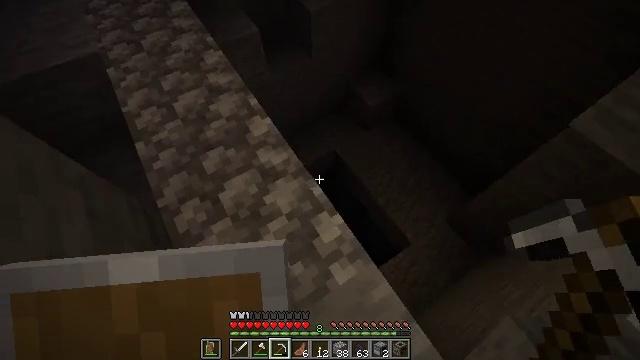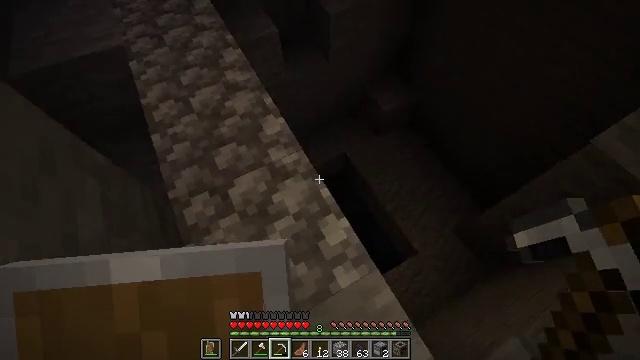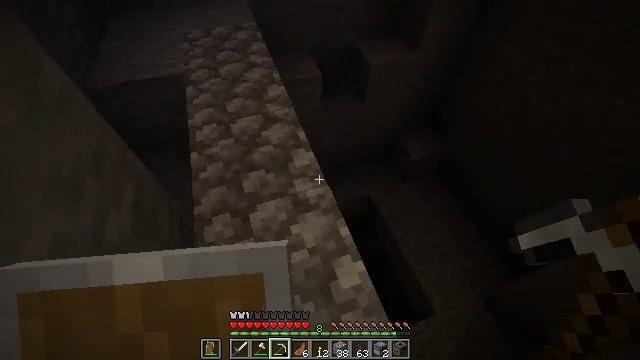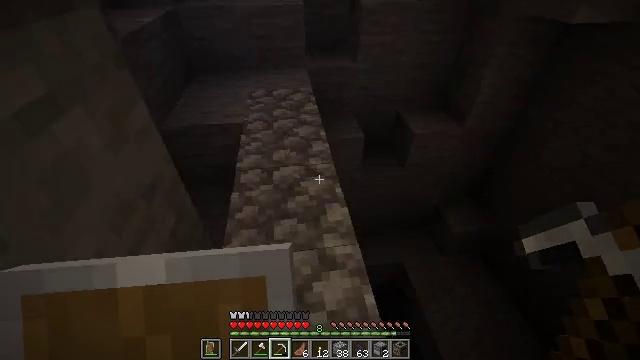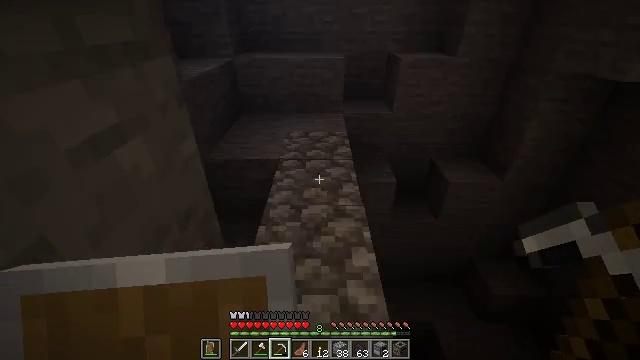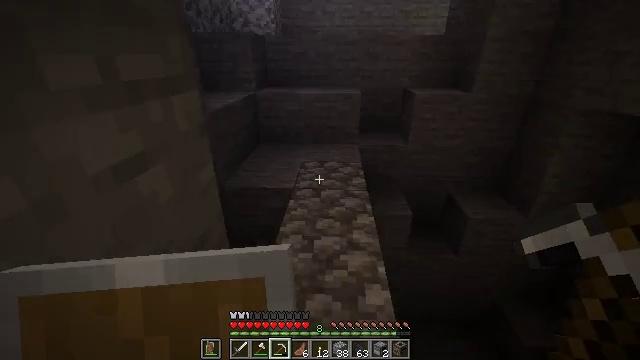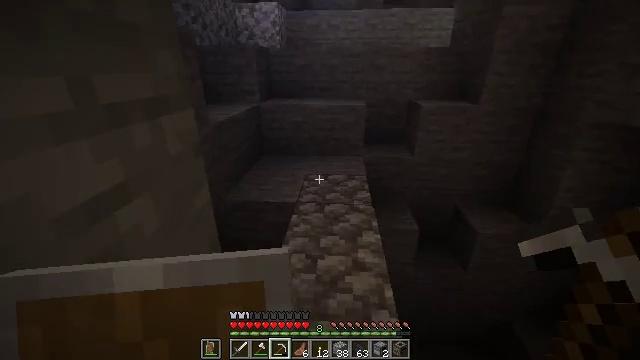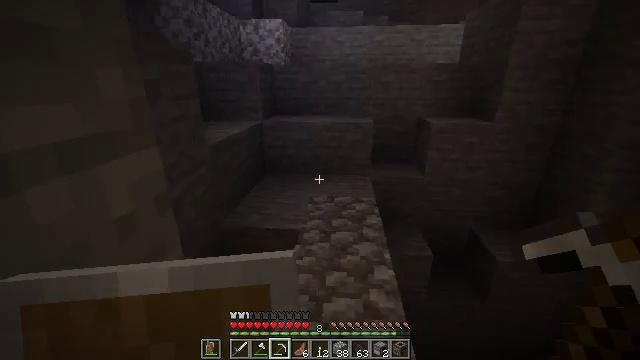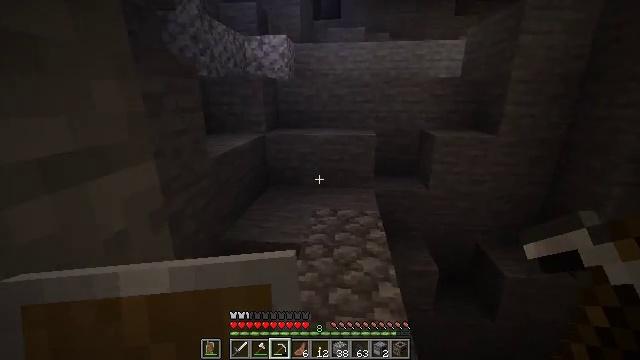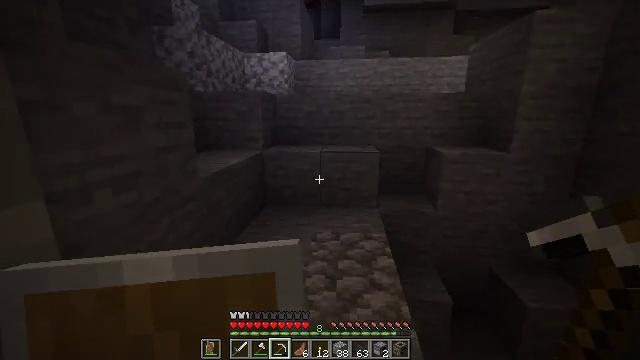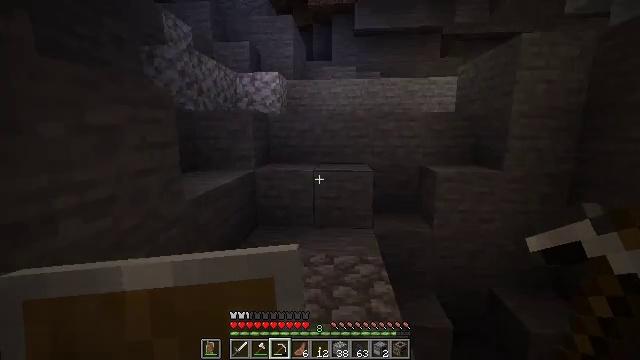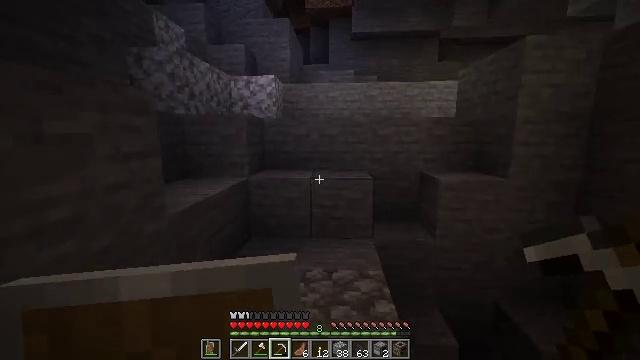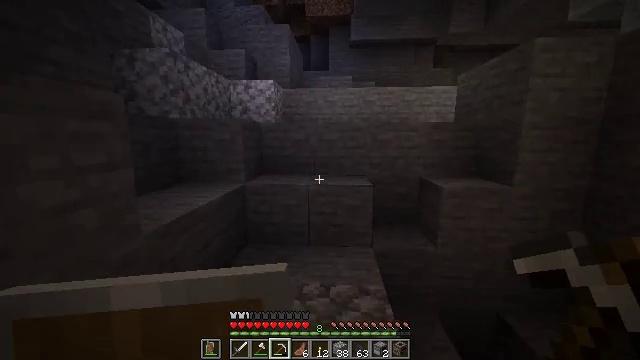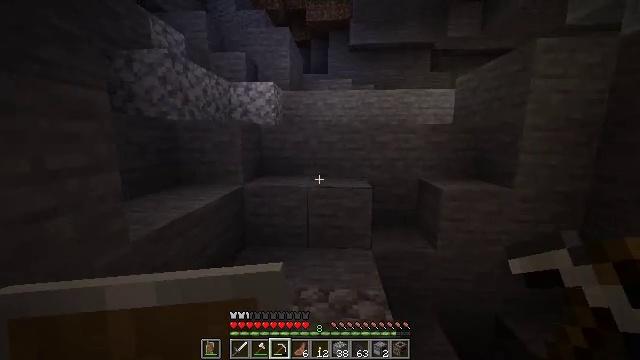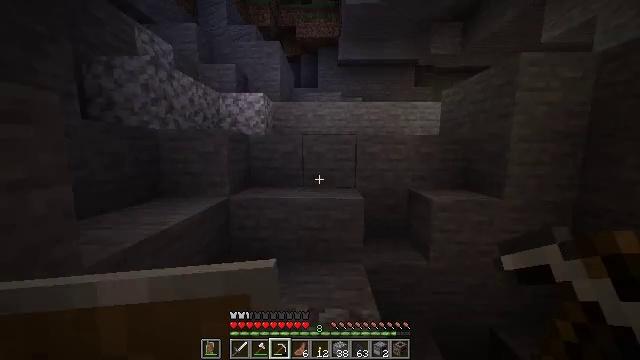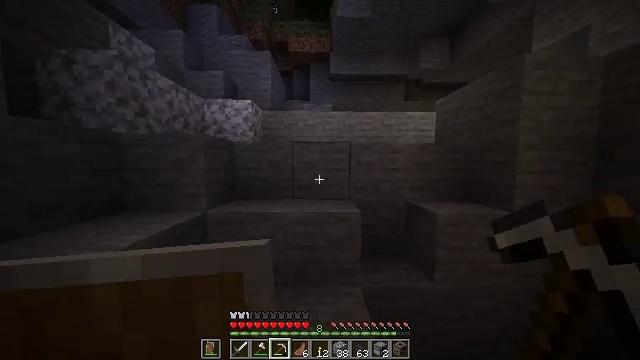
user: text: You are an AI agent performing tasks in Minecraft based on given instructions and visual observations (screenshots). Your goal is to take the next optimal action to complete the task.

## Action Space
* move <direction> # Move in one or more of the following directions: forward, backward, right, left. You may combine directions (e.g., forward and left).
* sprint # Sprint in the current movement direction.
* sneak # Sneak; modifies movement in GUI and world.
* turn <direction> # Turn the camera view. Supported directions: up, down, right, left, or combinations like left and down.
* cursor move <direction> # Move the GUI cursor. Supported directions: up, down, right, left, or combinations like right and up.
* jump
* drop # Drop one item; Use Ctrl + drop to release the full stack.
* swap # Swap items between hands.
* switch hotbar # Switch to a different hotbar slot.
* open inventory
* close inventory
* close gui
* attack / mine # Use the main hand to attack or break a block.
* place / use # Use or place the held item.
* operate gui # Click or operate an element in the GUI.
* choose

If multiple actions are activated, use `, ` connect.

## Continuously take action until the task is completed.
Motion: motion action
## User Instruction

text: Mine the yellow bed to pick it up.
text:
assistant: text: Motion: turn left
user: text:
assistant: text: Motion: turn left and up
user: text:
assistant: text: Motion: turn left and up
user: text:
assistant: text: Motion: turn left and up
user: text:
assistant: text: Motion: move forward, turn left and up
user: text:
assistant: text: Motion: move forward, turn up
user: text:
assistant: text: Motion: move forward, turn up
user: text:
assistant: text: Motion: move forward, turn up
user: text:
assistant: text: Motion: move forward, turn up
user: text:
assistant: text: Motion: move forward, turn right and up
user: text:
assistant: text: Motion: move forward, sprint
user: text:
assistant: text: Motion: move forward, sprint
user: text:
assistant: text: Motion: move forward, sprint
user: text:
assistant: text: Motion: move forward, sprint, turn right and up
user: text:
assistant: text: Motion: move forward, turn right and up
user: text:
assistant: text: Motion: move forward, turn up
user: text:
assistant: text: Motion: move forward
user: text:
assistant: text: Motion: move forward
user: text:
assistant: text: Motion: move forward
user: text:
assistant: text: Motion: move forward, turn left and up
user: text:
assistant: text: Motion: move forward, turn left and up, jump
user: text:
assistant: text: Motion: move forward, turn left and up, jump
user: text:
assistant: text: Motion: move forward, turn left, jump
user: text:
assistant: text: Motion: move forward, jump
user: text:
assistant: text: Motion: move forward
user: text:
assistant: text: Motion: move forward
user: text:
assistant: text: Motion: move forward, jump
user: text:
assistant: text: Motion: move forward, jump
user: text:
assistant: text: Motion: move forward, jump
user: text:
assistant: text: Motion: move forward, jump